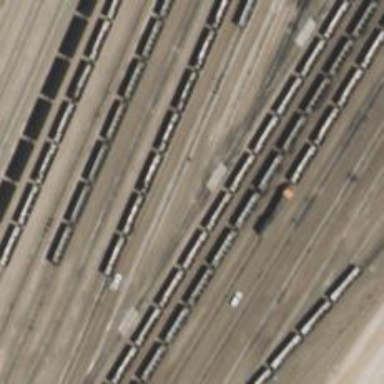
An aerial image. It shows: Railway yard used for servicing trains.